Question: I am creating an agent in Dialogflow for hotel booking using a <URL>.
Example:
: Hi, I can help you book a hotel room or
: Book a hotel room
: For what city?
: Barcelona
: We recommend the hotel "Barcelona Hoteles". Do you want me to book?
:
: Tell me your full name
: Johnny Appleseed
: Ok, Johnny Appleseed. .
For this, I have created two followup intents depending on whether the user wants to book or not at the hotel recommended by the agent:

I am using ngrok to expose a local development server to the Internet.
What I want to achieve is that, by asking the user for their name, the entire reservation is stored in a MYSQL database (name, city in which it reserves, number of people, checkin, checkout ...) so that, once the user closes the interaction with the agent, by starting a conversation with him again, instead of wanting to make a reservation, the user wants to see his reservation, the agent reads his reservation from the database simply asking for his name. So to do this, I need to create another intent (follow up intent "yes", in the photo above it corresponds to "reservaIntent - yes") in order to obtain the full name of the user, but
This is the latest development of my code. Here I send the answer to Dialogflow saying that the recommended hotel for "x" is "x":
'''
request(options, function (error, response, body) {
var json2 = JSON.parse(body);
respuestaWebhook.fulfillmentText = 'For the city ' + city+ ' we recommend the hotel ' + json2.data[0].name + '. Do you want me to book?';
res.json(respuestaWebhook);
// where "json2.data[0].name" is the name of the hotel received from de Tripadvisor API
'''
So now, if the user answers "yes", when the agent asks for his name in the "followup intent - yes",
I hope it's clear. Don't hesitate to ask me if there is something that has not been clear :)
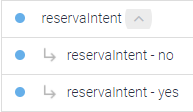
Answer: If I correctly understand your situation here, then you need to change a bit in the approach here to make it easy.
Let me begin with 1st agent response, it seems like you are trying to handle to action within the same intent:
:
Ideally from here, there are two different conversations with different intent should take place.
one is for books that you are currently doing, another is to get the existing booking details:
So create two-parent intent :
1. Create a booking: You already handling it and making a successful booking.
2. Get booking details: It has one follow up intent askName to get the name and show the booking details. So, here it is how looks in conversation
'''
//This above response will be decision point to invoke either of intent (**create a booking or get reservation**)
'''
Tell me your full name
Johnny Appleseed
It is very simple now to do it in Node JS as well. The conversation design is a bit different. You need to design each conversation flow like dialog.